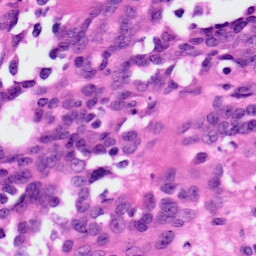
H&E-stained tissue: Ovarian